Question: I follow <URL> on how to create grid with my custom New Item control. I have quite easy question - where do I define New record button, just like this one in demo?

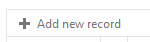
Answer: If the RadGrid's attribute is set to True, and the grid is using a <URL>, you'll get the default "Add New" button and behavior. This is what's happening in the demo you linked. You can control its appearance in several ways.
The "command items" (add, delete, edit, etc.) associated with the grid are controlled by the grid's element. By default the look of this element will be based on the skin you have applied to the Telerik controls. It can also be controlled with various <URL>
The CommandItemTemplate can be customized to show custom buttons, nonstandard text, and so forth. Here's an example from <URL>. Note that the CommandName attribute determines what function is performed by the button.
'''
<CommandItemTemplate>
Custom command item template
<asp:LinkButton Style="vertical-align: bottom" ID="btnEditSelected" runat="server"
CommandName="EditSelected" Visible='<%# RadGrid1.EditIndexes.Count == 0 %>'><img style="border:0px" alt="" src="../../DataEditing/Img/Edit.gif" /> Edit Selected Customers</asp:LinkButton>
<asp:LinkButton ID="btnUpdateEdited" runat="server" CommandName="UpdateEdited" Visible='<%# RadGrid1.EditIndexes.Count > 0 %>'><img style="border:0px" alt="" src="../../DataEditing/Img/Update.gif" /> Update Customers</asp:LinkButton>
<asp:LinkButton ID="btnCancel" runat="server" CommandName="CancelAll" Visible='<%# RadGrid1.EditIndexes.Count > 0 || RadGrid1.MasterTableView.IsItemInserted %>'><img style="border:0px" alt="" src="../../DataEditing/Img/Cancel.gif" /> Cancel editing</asp:LinkButton>
<asp:LinkButton ID="LinkButton3" runat="server" CommandName="InitInsert" Visible='<%# !RadGrid1.MasterTableView.IsItemInserted %>'><img style="border:0px" alt="" src="../../DataEditing/Img/AddRecord.gif" /> Add new Customer</asp:LinkButton>
<asp:LinkButton ID="LinkButton4" runat="server" CommandName="PerformInsert" Visible='<%# RadGrid1.MasterTableView.IsItemInserted %>'><img style="border:0px" alt="" src="../../DataEditing/Img/Insert.gif" /> Add this Customer</asp:LinkButton>
<asp:LinkButton ID="LinkButton5" OnClientClick="javascript:return confirm('Delete all selected customers?')"
runat="server" CommandName="DeleteSelected"><img style="border:0px" alt="" src="../../DataEditing/Img/Delete.gif" /> Delete Selected Customers</asp:LinkButton>
<asp:LinkButton ID="LinkButton6" runat="server" CommandName="Re bindGrid"><img style="border:0px" alt="" src="../../DataEditing/Img/Refresh.gif" /> Refresh customer list</asp:LinkButton>
<br />
</CommandItemTemplate>
'''
Also, the grid's MasterTableView contains an attribute, <URL>, which can be used to control the button placement - values are None, Top, TopAndBottom, or Bottom:
'''
<MasterTableView CommandItemDisplay="Top" ....>
'''